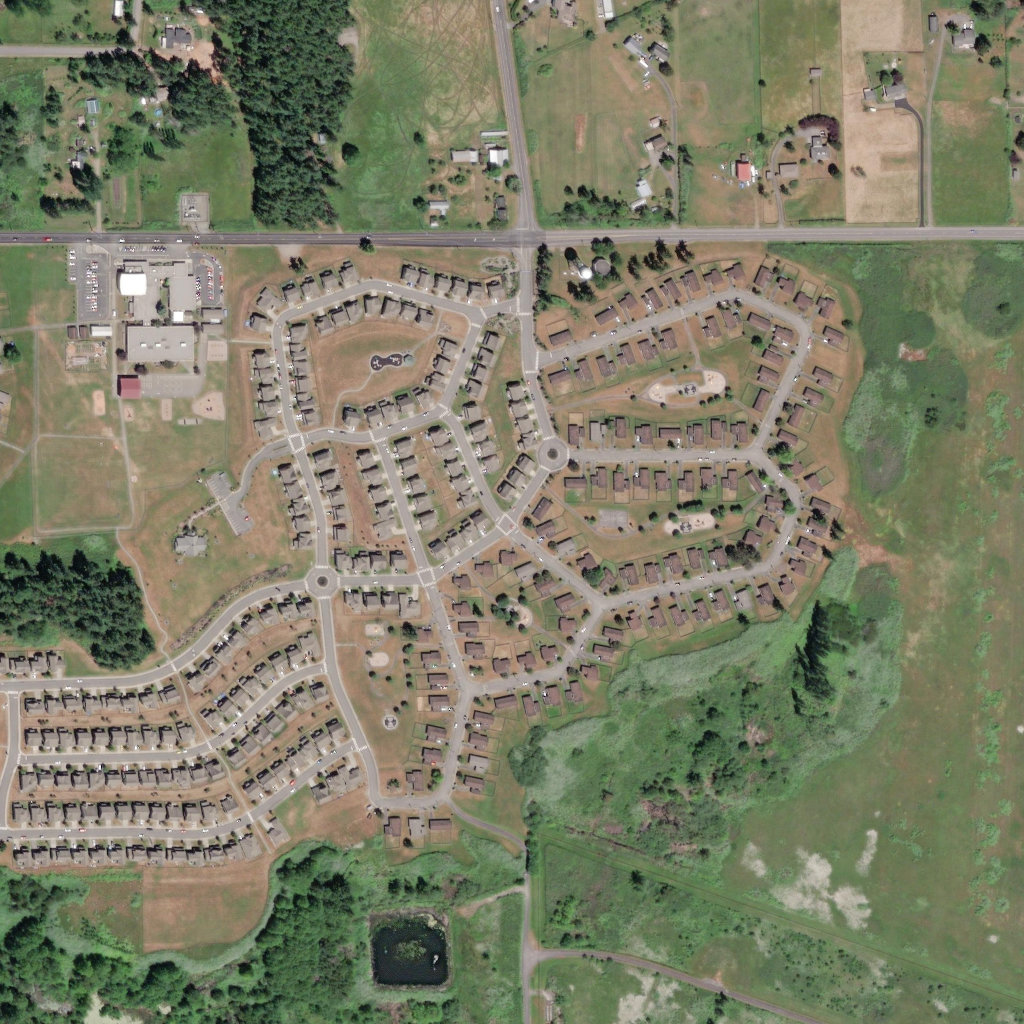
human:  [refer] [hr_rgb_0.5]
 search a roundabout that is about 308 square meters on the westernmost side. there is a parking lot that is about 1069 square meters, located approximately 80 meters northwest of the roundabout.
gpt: <box>[[30, 55, 32, 58, 0]]</box>

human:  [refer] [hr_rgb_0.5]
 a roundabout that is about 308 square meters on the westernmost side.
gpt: <box>[[30, 55, 32, 58, 0]]</box>